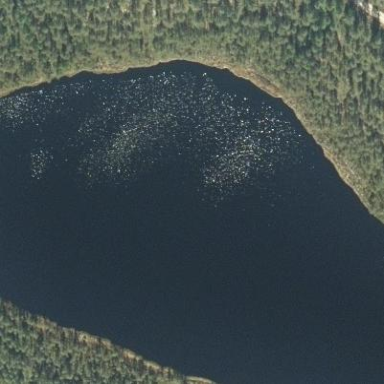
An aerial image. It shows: Serene lake surrounded by nature.